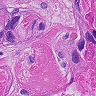
Metastatic tissue present: yes